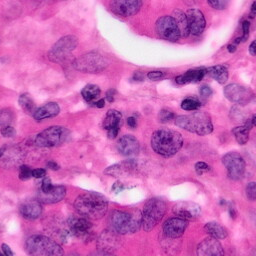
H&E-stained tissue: Pancreatic